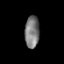
Tissue: prostate
Cell type: T cells
Senescence score: 0.7043
Nuclear area (px): 454
Mean DAPI intensity: 122.74